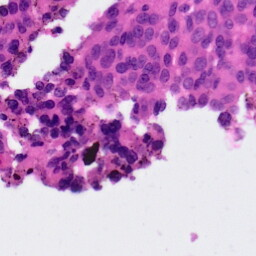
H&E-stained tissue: Ovarian